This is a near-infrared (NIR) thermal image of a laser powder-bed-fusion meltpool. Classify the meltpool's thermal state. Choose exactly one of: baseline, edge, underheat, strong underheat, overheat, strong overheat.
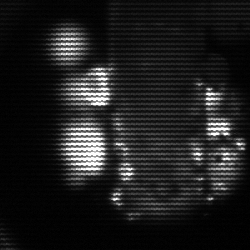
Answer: strong underheat